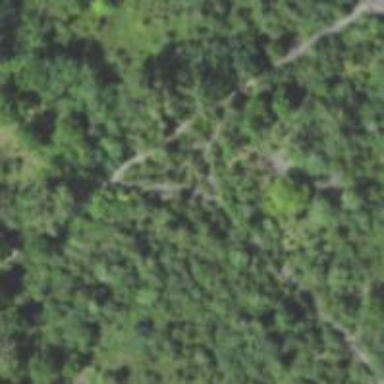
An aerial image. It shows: Path.